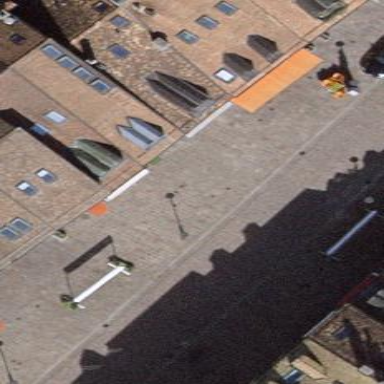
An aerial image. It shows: Gabled building with roof tiles oriented across.